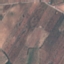
Land use / land cover: PermanentCrop